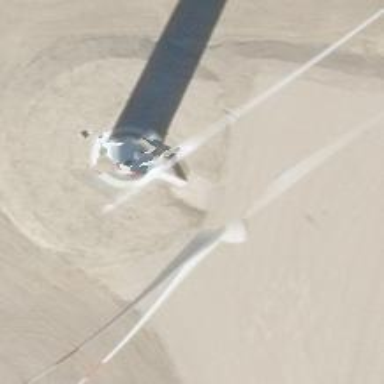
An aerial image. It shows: Wind generator of the horizontal axis type made by Vestas.